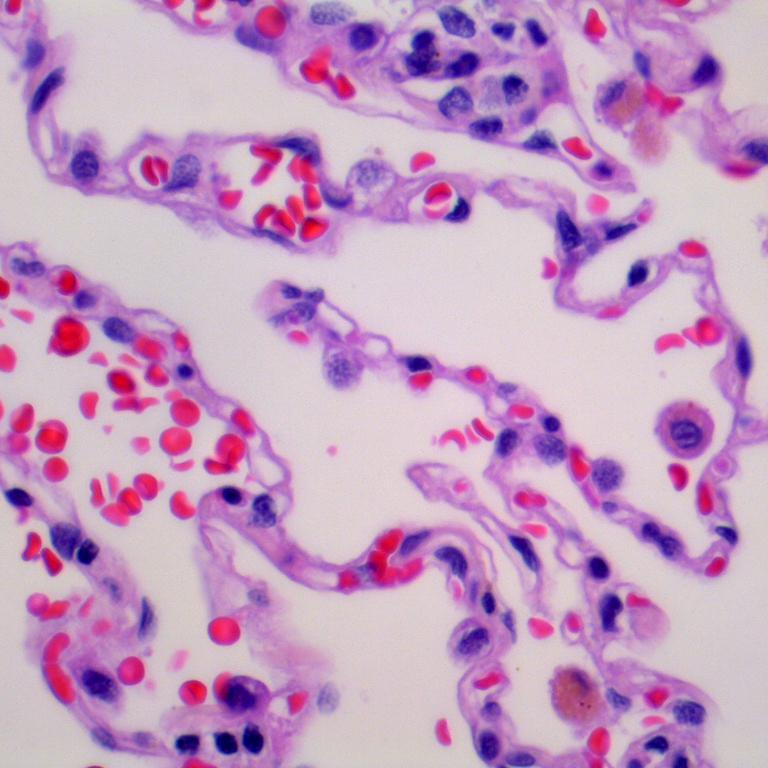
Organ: lung
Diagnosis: benign